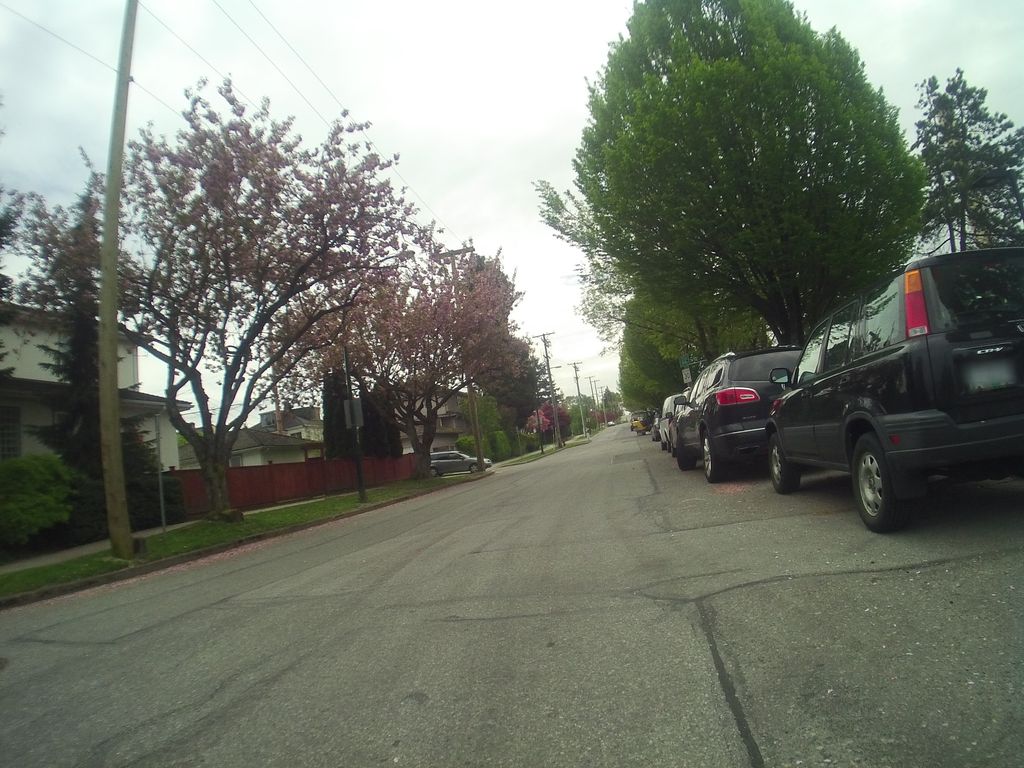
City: vancouver